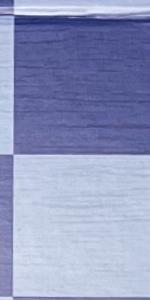
Label: Empty